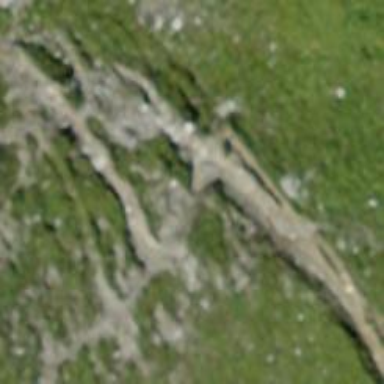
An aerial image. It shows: Ground path.